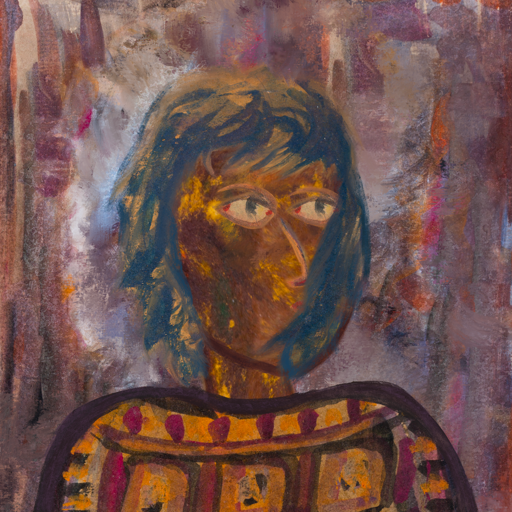
Background: Hypocrite, Head And Neck Side: Comrade, Face Side: GypsyMother, Bust: Doll, Hair Side: In_The_Sun, Head Accessory: Blank, Second Necklace: Blank, Necklace: Blank, Baby: Blank